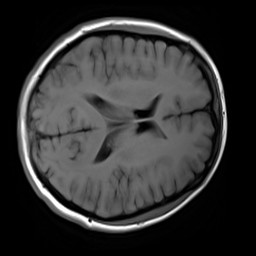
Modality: T1w
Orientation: axial
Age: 26
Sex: female
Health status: healthy
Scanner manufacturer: siemens
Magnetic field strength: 3 T
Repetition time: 4.1 s
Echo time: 0.0085 s